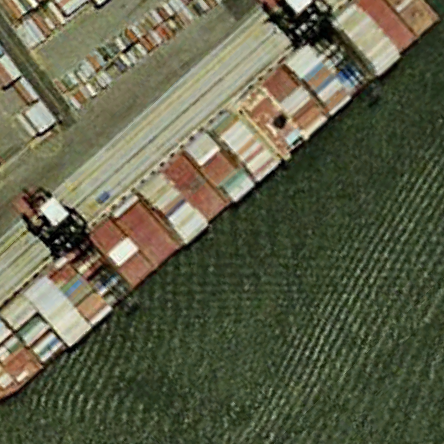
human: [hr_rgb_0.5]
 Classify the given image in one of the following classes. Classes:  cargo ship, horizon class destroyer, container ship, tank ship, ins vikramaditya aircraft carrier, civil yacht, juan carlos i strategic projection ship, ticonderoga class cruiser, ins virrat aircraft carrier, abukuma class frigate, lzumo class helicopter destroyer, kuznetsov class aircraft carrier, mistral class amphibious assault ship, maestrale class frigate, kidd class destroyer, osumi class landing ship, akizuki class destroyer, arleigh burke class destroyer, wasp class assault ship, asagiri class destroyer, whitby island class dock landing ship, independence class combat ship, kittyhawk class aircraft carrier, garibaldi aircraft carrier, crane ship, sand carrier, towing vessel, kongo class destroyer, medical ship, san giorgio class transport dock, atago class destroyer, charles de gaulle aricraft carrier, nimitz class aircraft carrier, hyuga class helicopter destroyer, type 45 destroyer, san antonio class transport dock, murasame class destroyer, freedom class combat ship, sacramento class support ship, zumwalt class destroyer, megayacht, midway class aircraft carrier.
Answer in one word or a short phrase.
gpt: Container ship